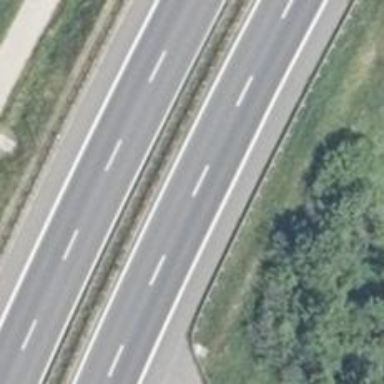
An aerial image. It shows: This is trunk highway with motorroad.